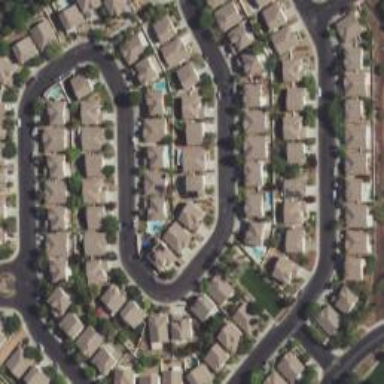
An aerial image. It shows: Suburban residential area.